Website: home-depot
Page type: billing-address
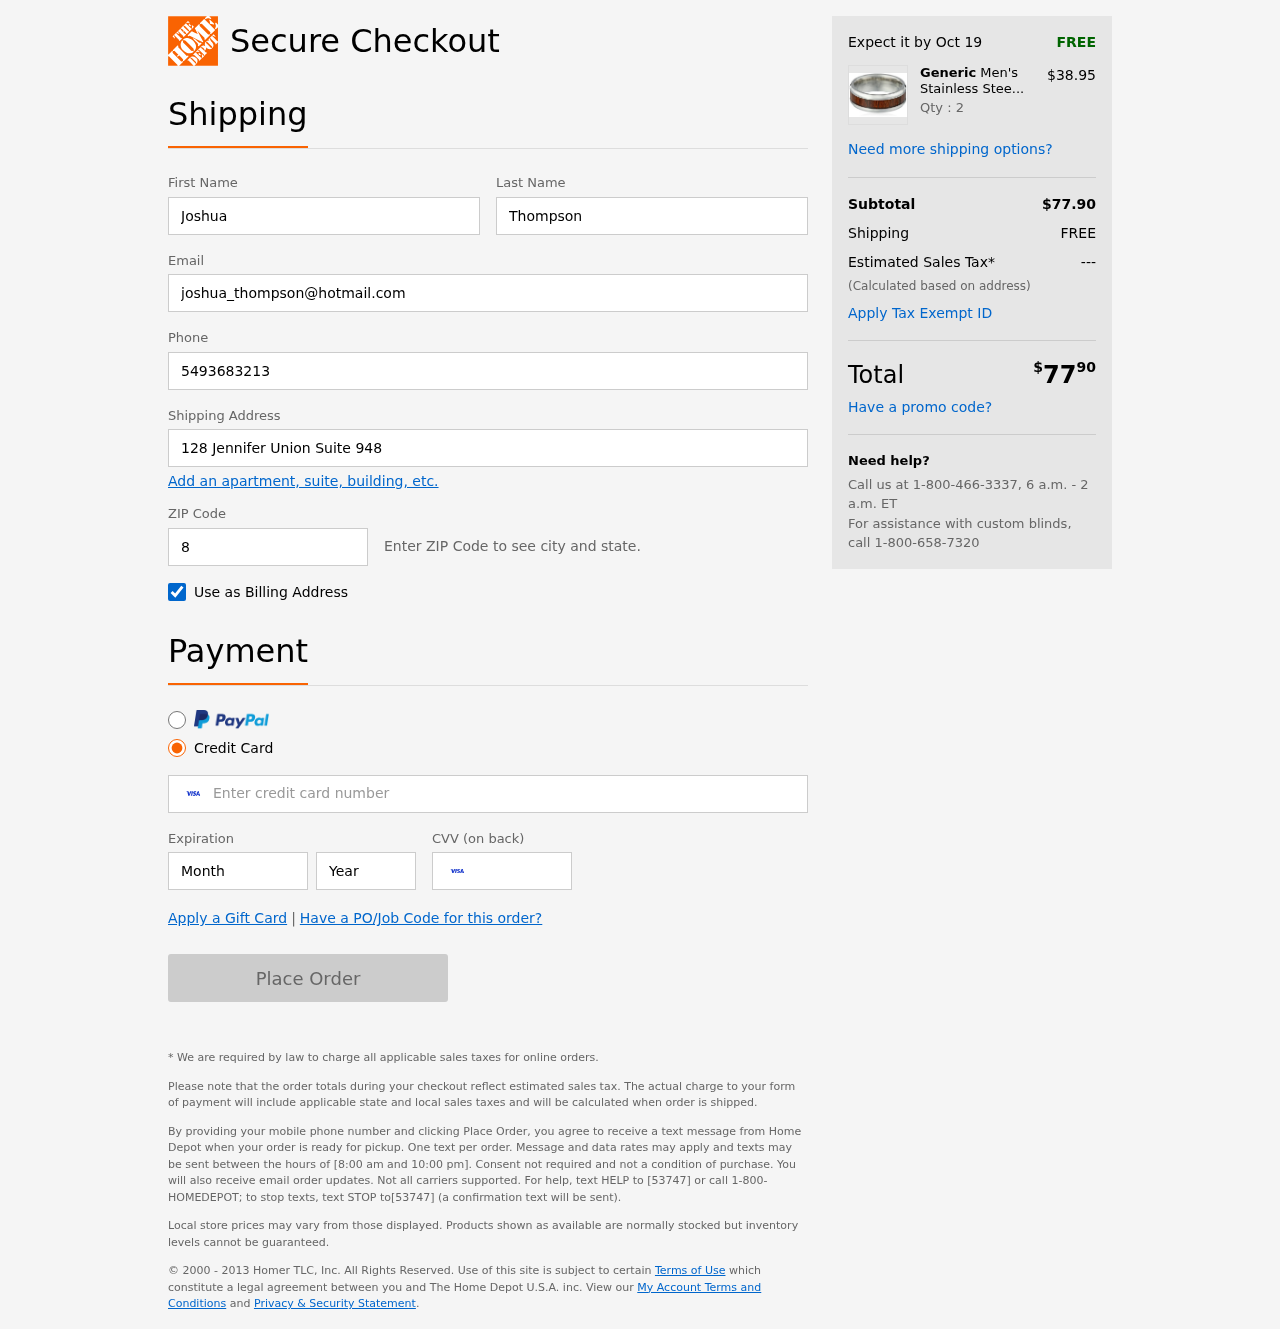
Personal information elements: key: PII_FIRSTNAME
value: Joshua
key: PII_LASTNAME
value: Thompson
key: PII_EMAIL
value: joshua_thompson@hotmail.com
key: PII_PHONE
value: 5493683213
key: PII_STREET
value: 128 Jennifer Union Suite 948
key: PII_POSTCODE
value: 87045
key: PII_CARD_NUMBER
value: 4877 9334 3998 6062
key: PII_CARD_EXPIRY_MONTH
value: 10
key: PII_CARD_CVV
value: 847
Product elements: key: PRODUCT1_BRAND
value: Generic
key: PRODUCT1_NAME
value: Men's Stainless Steel Light Wooden Inlay Ring, Size 11
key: PRODUCT1_PRICE
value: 38.95
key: PRODUCT1_QUANTITY
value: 2
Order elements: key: ORDER_DELIVERY_DATE
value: Oct 19
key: ORDER_SUBTOTAL
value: $77.90
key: ORDER_SHIPPING_COST
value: FREE
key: ORDER_TAX
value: ---
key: ORDER_TOTAL2
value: $7790